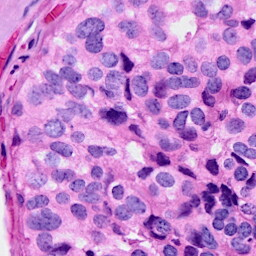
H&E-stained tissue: Breast